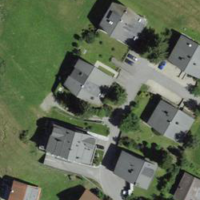
EUNIS habitat code: 55
Species observed at this site:
Campanula barbata